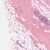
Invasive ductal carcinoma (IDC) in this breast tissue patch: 0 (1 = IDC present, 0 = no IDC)